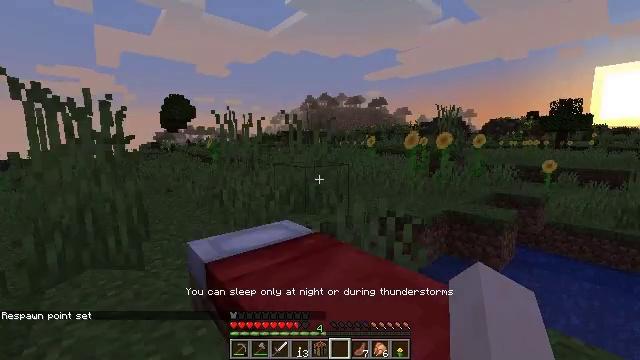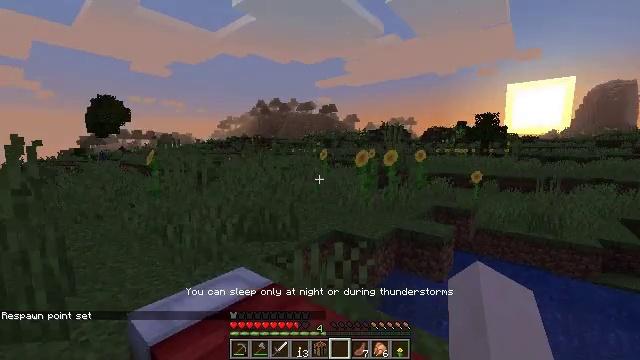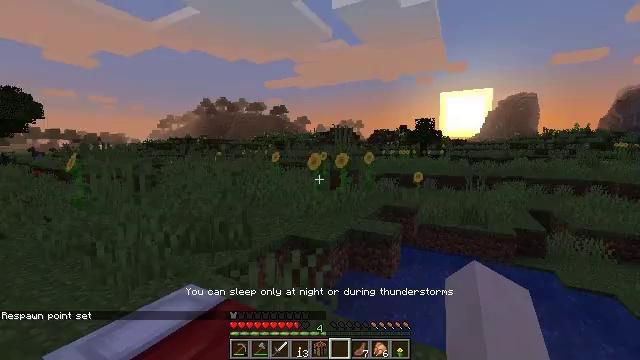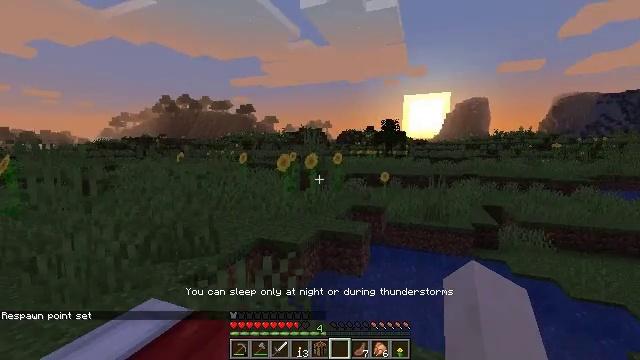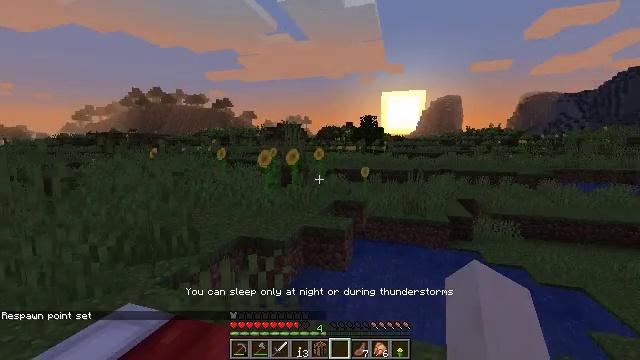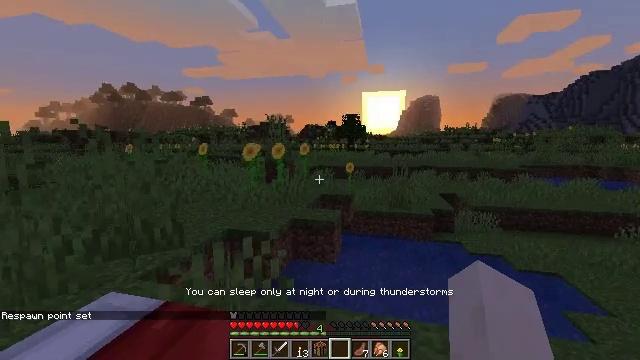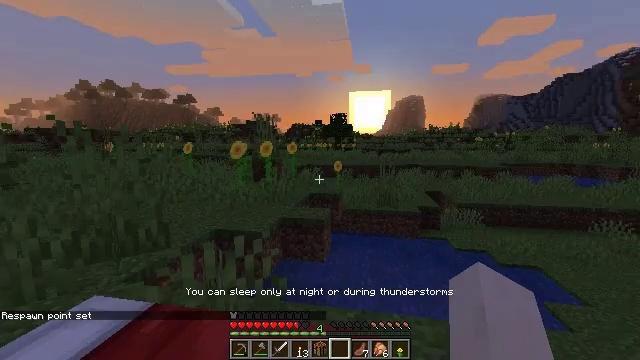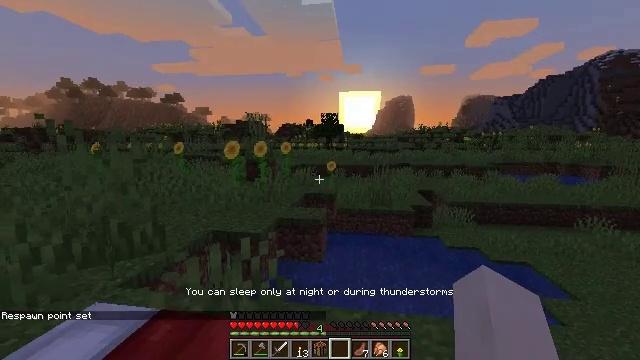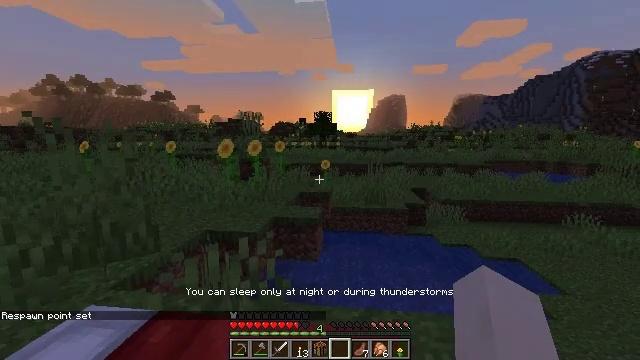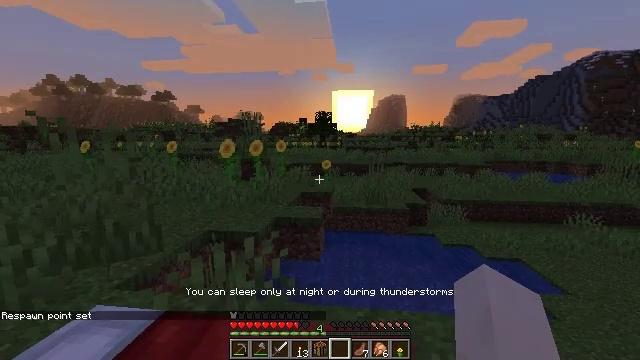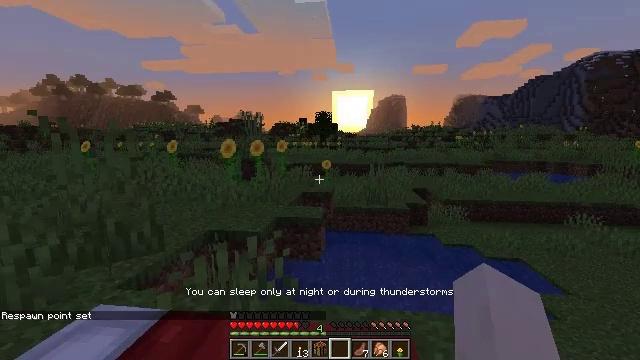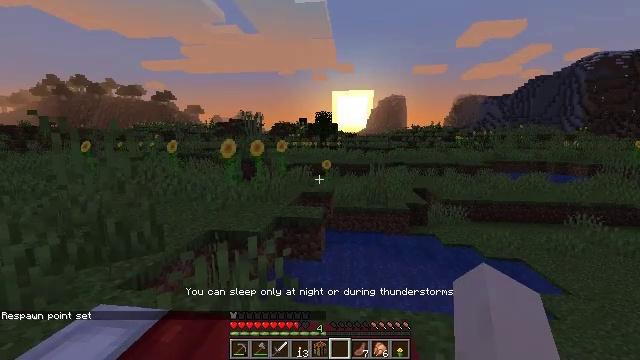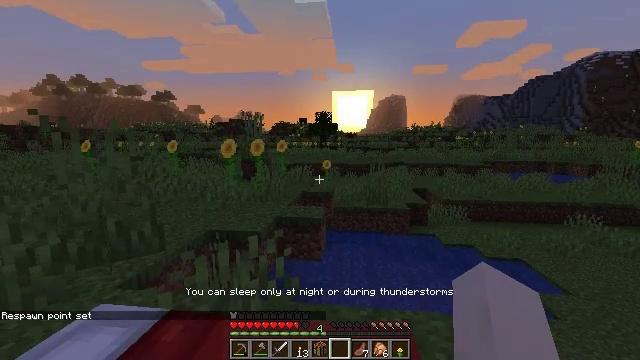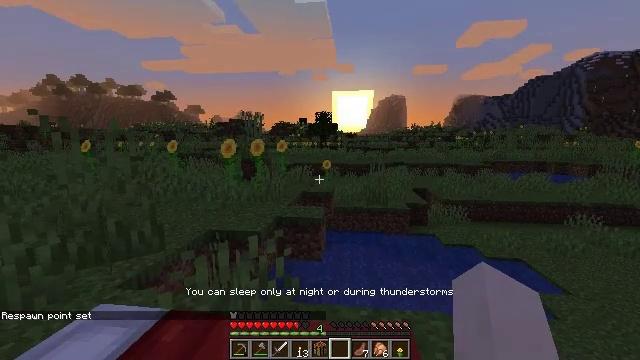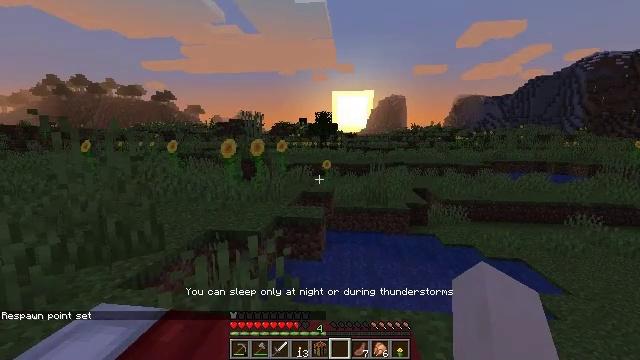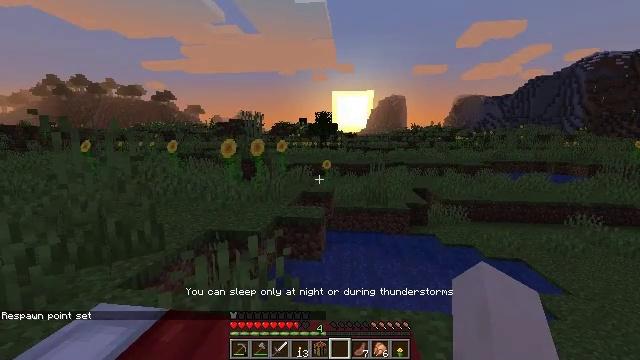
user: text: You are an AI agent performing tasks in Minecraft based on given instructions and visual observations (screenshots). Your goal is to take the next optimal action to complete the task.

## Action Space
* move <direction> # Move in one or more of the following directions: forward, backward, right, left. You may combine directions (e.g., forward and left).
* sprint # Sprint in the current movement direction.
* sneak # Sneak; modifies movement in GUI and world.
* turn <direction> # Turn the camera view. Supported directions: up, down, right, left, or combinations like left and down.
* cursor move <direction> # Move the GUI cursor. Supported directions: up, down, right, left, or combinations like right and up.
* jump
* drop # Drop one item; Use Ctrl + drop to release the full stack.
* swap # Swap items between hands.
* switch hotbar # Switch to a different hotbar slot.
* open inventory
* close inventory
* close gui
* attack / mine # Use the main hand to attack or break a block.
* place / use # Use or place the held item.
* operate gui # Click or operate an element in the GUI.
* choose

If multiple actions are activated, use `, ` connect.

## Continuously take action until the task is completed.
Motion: motion action
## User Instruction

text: Mine the red bed from the ground.
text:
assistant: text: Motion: move forward and move left, turn right and up
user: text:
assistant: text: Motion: move forward and move left, turn right
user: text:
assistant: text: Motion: move forward and move left, turn right
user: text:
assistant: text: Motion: move left, turn right
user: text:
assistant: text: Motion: move left, turn right
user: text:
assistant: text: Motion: move left, turn right
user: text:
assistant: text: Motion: turn right
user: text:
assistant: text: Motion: turn right
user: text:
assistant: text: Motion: no_op
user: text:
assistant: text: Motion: no_op
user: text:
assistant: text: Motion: no_op
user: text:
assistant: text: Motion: no_op
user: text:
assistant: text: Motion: no_op
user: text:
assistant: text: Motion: no_op
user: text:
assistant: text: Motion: no_op
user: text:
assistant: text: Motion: no_op
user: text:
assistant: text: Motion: no_op
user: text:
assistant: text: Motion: no_op
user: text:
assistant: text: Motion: no_op
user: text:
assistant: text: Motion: turn up
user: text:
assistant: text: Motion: turn up
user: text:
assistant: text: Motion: turn up
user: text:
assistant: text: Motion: no_op
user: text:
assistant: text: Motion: no_op
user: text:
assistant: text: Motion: no_op
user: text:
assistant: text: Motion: no_op
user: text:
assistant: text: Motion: no_op
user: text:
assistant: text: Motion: no_op
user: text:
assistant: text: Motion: turn right
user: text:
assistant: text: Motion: no_op